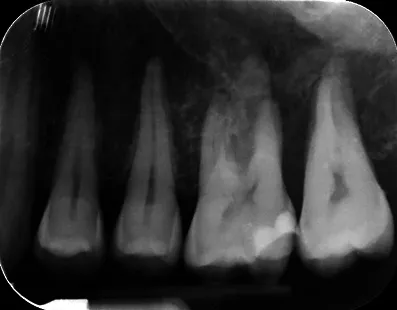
Retro-alveolar radiography at the first appointment.
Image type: radiology (x_ray)